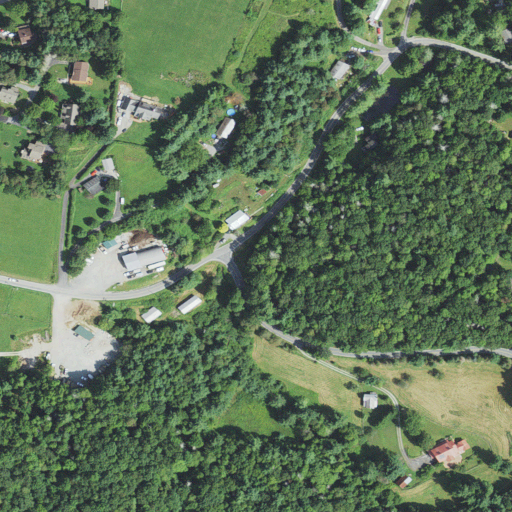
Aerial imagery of gap in North Carolina named Cook Gap containing mixed forest, open development, pasture, low intensity development, deciduous forest, high intensity development, and medium intensity development